Question: I have a table, which has a variable number of rows inside. I want to validate my input value of comments based on the update date value on the same row. How can I reference to that update date value in validation rules? I have tried this method but it doesn't work. Please see table below for the el-table layout.
'''
handleSubmit() {
this.$refs['tableData'].validate((valid) => {
if (valid) {
this.$axios
.post('/report/update_parts', {
data: this.tableData,
token: encodeURIComponent(this.$route.params.token)
})
.then(response => {
if (response.data.state == '200') {
// this.$message.success(response.data.msg)
this.handleClose()
}
else {
this.$message.warning(response.data.msg)
}
})
.catch(response => {
this.$message.error('Failed Connecting Server')
})
}
})
},
checkDate(idx) {
if (idx.row.updated_date) {
return !idx.row.comments ? 'Mandatory comments' : ''
}
}
'''
'''
<el-form label-position="right" status-icon :model="ruleForm" ref="ruleForm">
<el-table ref="tableData" size="small" :data="tableData" stripe border height="70vh" style="width: 100%">"
<el-table-column label="UPDATED DATE" prop="updated_date" header-align="center" width="140px" fixed="right">>
<template slot-scope="scope1">
<el-form-item prop="updated_date">
<el-date-picker
v-model="scope1.row.updated_date"
type="date"
placeholder="Select Date"
format="MM-dd-yyyy"
value-format="MM-dd-yyyy">
</el-date-picker>
</el-form-item>
</template>
</el-table-column>
<el-table-column label="Comments" prop="comments" header-align="center" min-width="140px" fixed="right">
<template slot-scope="scope">
<el-form-item prop="comments" :error="checkDate(scope)">
<el-input v-model="scope.row.comments"></el-input>
</el-form-item>
</template>
</el-table-column>
</el-table>
</el-form>
<div class="update-button">
<el-button type="warning" @click="handleCancel">Cancel</el-button>
<el-button type="primary" @click="handleSubmit">Submit</el-button>
</div>
'''

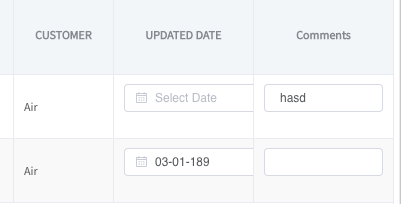
Answer: I am using the 'error' prop of 'el-form-item' - it looks more robust to me than the validation rules:
'''
<!-- Schedules -->
<el-form-item :error="checkSchedule">
<el-table :data="courseForm.schedules" header-row-class-name="schedules-table-header" class="schedules-table">
<el-table-column label="Day" align="center" width="65">
<template slot-scope="tbl">
{{ 1 + tbl.$index }}
</template>
</el-table-column>
<el-table-column label="Date" align="center">
<template slot-scope="tbl">
<el-form-item :error="checkDatum(tbl)">
<el-date-picker
v-model="tbl.row.datum"
:picker-options="{firstDayOfWeek: 1, disabledDate: disabledDate}"
:editable="false"
class="course-param-label"
format="d MMM yyyy"
placeholder="dd/mm/yyyy"
/>
</el-form-item>
</template>
</el-table-column>
<el-table-column label="Start time" align="center">
<template slot-scope="tbl">
<el-form-item>
<el-time-select
v-model="tbl.row.time_start"
:picker-options="{firstDayOfWeek: 1, start: '05:30', step: '00:30', end: '22:00', maxTime: tbl.row.time_stop || '22:00'}"
:editable="false"
class="course-param-label"
format="HH:mm"
/>
</el-form-item>
</template>
</el-table-column>
<el-table-column label="End time" align="center">
<template slot-scope="tbl">
<el-form-item>
<el-time-select
v-model="tbl.row.time_stop"
:picker-options="{firstDayOfWeek: 1, start: '05:30', step: '00:30', end: '22:00', minTime: tbl.row.time_start || '05:30'}"
:editable="false"
class="course-param-label"
format="HH:mm"
/>
</el-form-item>
</template>
</el-table-column>
</el-table>
</el-form-item>
<script>
computed:
{
checkSchedule()
{
const sched = this.courseForm.schedules;
return sched && sched.length > 0 ? '' : 'Empty course schedule';
},
},
methods:
{
disabledDate(d)
{
if (!d) return true;
const t = d.getTime();
return this.courseForm.schedules.findIndex(item => item.datum && item.datum.getTime() === t) !== -1;
},
checkDatum(idx)
{
return !this.courseForm.schedules[idx].datum ? 'Missing date' : '';
},
}
</script>
'''
The 'checkDatum()' function receives the current row so it can check what is the value of related columns and return the proper error message (or empty string if no error).
The 'checkSchedule()' function is responsible for validation of the table as a whole - in my case it prints an error if the table is empty.